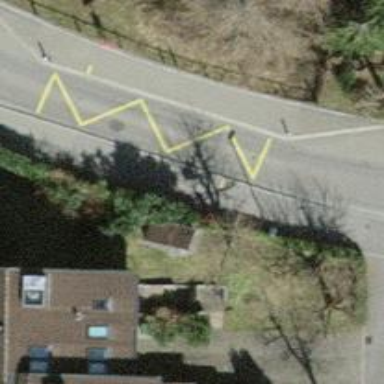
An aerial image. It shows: Bus stop with platform for public transport.